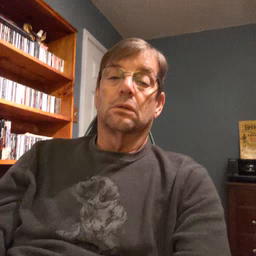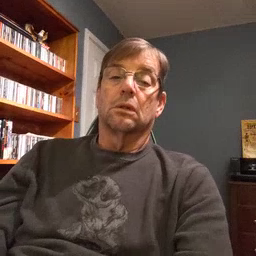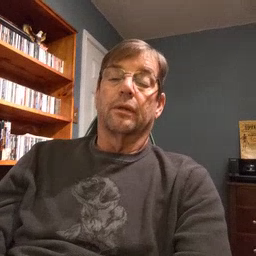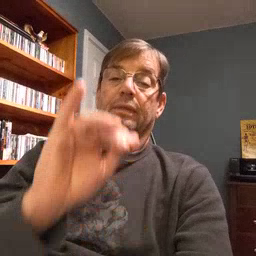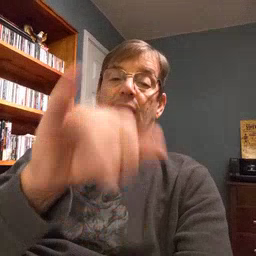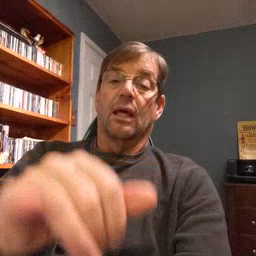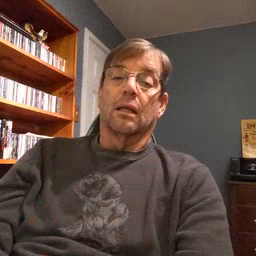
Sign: that